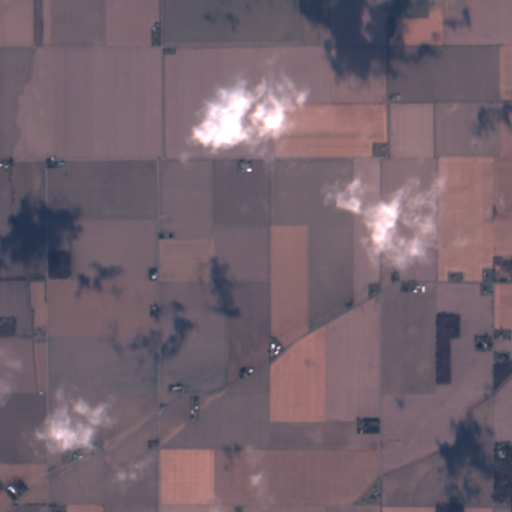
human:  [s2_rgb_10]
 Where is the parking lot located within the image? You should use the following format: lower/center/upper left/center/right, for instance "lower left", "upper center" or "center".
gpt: The parking lot is located in the lower left of the image.
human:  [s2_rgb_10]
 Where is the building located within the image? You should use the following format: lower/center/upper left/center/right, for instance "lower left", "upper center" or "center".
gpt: There is no building in the image.